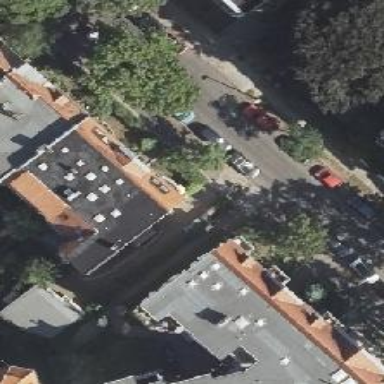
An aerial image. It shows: Residential building with unique double saltbox roof shape.